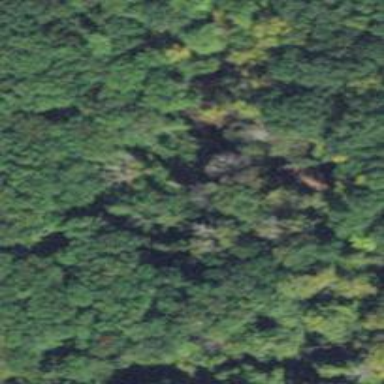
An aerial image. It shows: Nature reserve within woodland area.